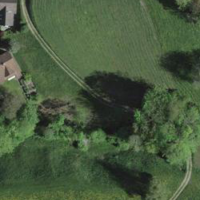
EUNIS habitat code: 24
Species observed at this site:
Prunella vulgaris